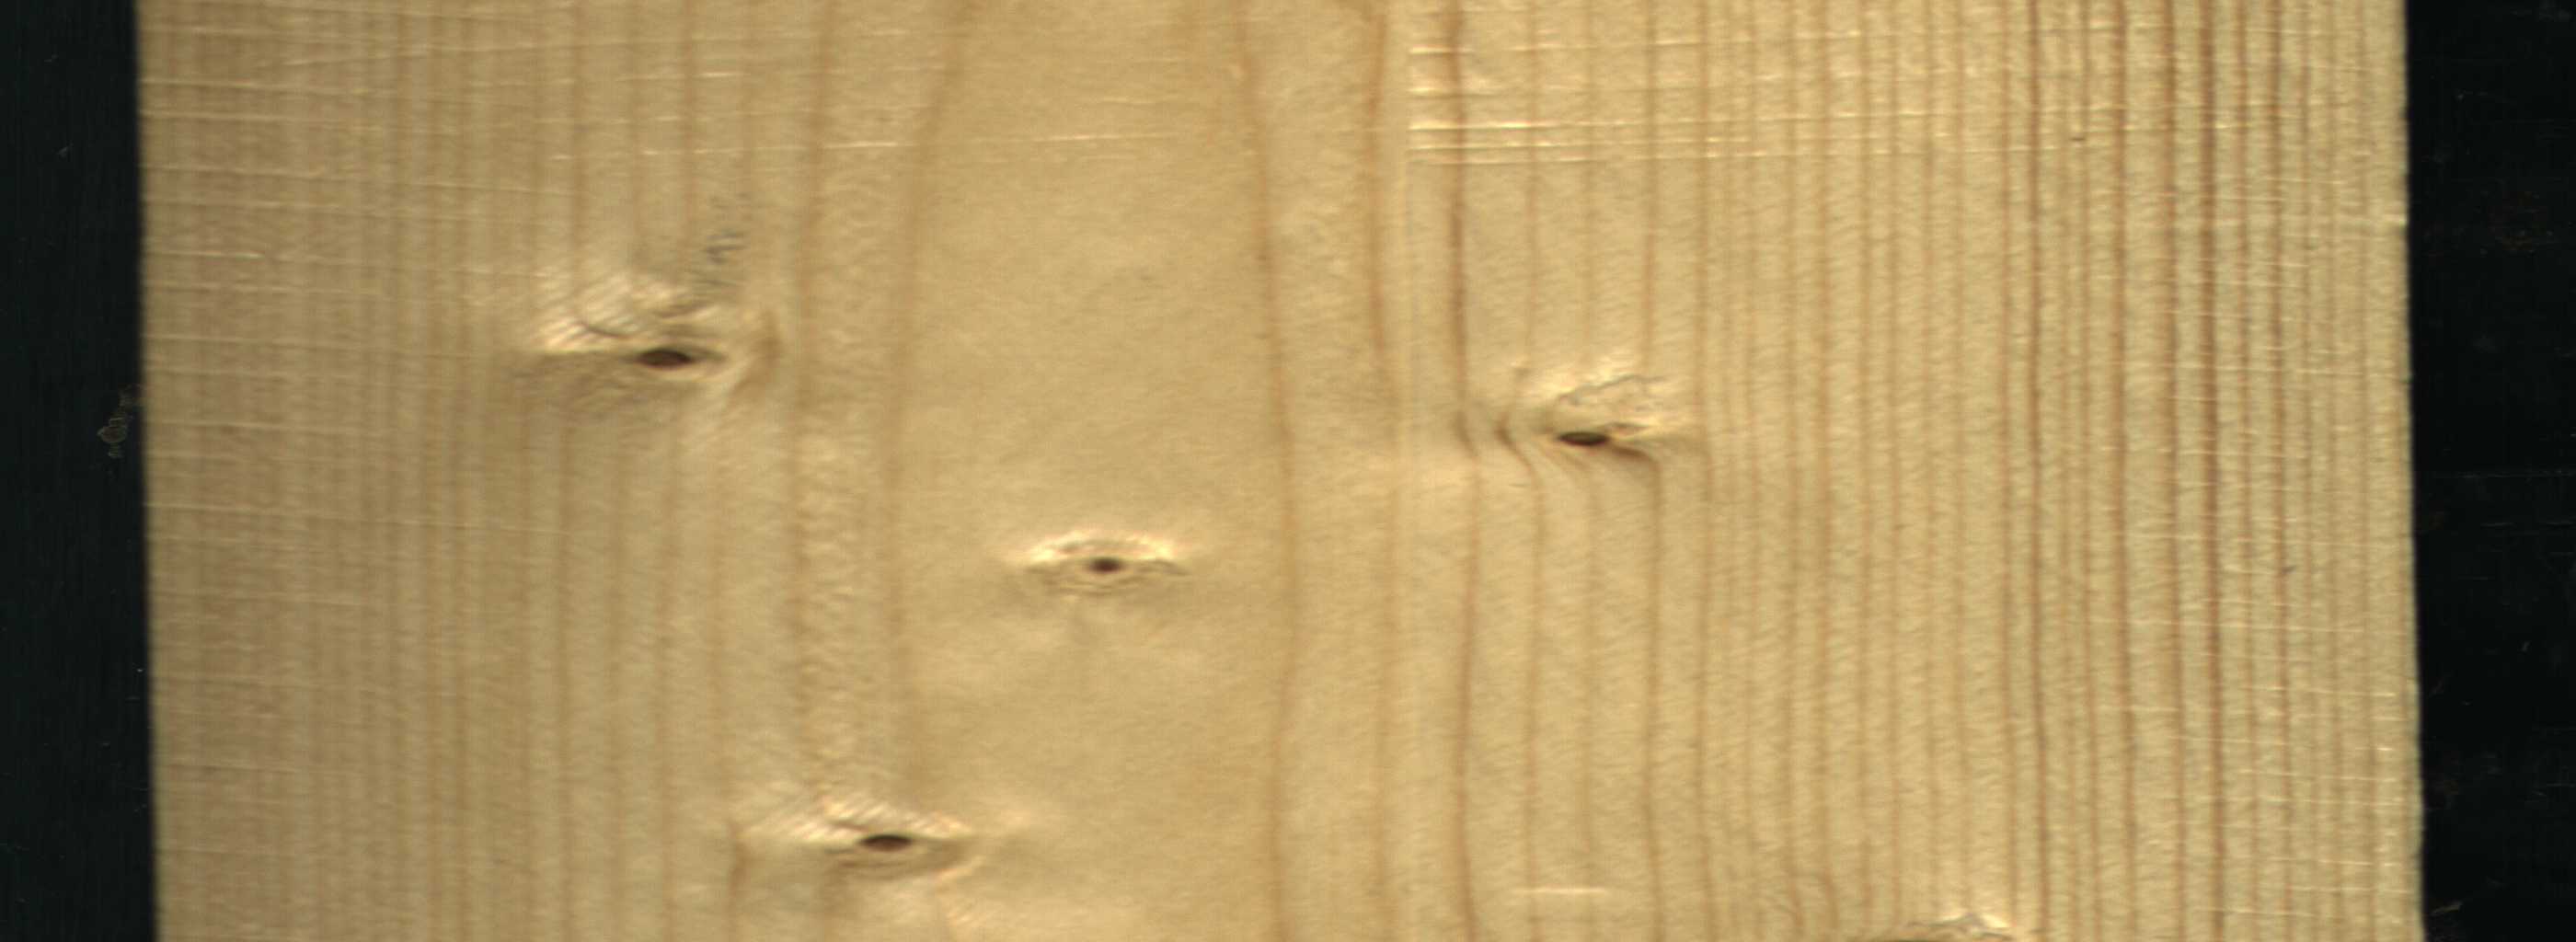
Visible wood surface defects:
Live_Knot
Live_Knot
Live_Knot
Live_Knot